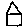
Label: house